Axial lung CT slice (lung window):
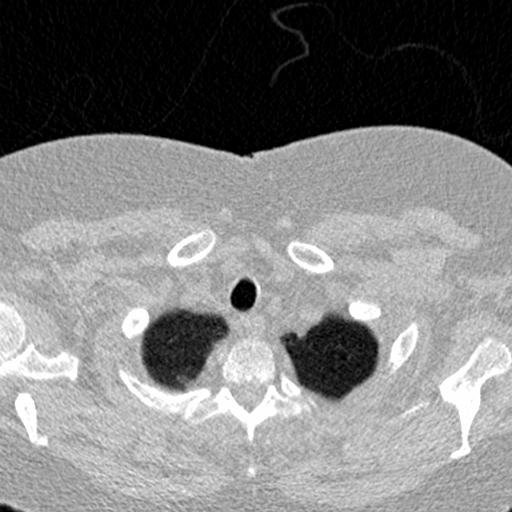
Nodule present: no